Interaction volume radius: 10 \u00c5
Interaction volume height: 20 \u00c5
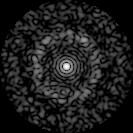
Disorder parameter: 0.8337